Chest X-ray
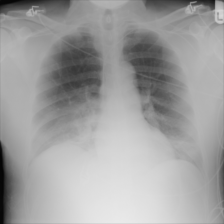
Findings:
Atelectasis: positive
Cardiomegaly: negative
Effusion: negative
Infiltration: negative
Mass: negative
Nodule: negative
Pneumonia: negative
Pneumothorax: negative
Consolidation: negative
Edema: negative
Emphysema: negative
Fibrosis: negative
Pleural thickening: negative
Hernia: negative